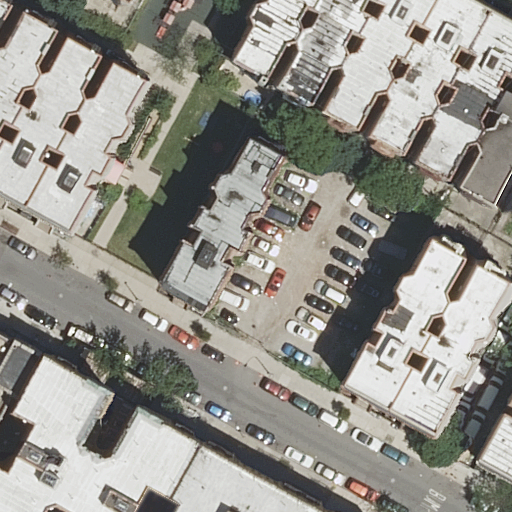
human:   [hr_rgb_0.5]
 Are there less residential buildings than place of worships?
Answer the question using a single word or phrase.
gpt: no

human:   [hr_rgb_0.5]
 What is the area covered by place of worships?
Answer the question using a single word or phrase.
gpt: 1857m2

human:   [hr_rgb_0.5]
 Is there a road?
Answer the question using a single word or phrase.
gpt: yes

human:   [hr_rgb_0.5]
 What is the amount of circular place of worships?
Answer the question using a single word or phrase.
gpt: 0

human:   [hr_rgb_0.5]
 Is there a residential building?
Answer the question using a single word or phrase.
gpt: yes

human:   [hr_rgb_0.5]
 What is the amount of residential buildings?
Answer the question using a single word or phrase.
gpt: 18

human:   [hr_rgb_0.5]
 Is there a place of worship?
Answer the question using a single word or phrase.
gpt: yes

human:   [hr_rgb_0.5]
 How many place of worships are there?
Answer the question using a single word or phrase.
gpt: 1

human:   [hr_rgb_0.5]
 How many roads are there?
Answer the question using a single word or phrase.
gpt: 1

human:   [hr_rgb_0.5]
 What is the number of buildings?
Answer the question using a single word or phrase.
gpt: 18

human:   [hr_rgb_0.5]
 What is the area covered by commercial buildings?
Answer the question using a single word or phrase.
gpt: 0m2

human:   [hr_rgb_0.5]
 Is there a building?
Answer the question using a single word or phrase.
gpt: yes

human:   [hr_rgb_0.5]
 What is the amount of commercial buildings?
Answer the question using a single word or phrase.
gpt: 0

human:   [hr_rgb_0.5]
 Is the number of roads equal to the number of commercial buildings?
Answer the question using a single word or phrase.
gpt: no

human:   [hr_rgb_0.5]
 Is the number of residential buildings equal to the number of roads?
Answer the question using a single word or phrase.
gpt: no

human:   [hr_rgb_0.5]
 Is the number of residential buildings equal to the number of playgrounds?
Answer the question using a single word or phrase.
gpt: no

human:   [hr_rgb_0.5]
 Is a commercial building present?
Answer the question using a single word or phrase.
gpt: no

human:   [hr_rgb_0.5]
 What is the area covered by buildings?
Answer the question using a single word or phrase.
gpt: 5089m2

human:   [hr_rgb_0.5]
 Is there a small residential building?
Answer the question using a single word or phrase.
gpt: yes

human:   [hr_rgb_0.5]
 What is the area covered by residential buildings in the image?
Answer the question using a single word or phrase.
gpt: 5089m2

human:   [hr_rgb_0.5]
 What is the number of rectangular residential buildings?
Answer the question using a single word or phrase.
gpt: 4

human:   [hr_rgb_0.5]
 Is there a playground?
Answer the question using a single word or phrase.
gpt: yes

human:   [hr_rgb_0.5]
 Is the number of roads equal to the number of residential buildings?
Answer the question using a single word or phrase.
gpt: no

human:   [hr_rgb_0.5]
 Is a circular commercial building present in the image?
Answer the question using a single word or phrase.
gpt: no

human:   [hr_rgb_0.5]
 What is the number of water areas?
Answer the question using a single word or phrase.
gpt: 0

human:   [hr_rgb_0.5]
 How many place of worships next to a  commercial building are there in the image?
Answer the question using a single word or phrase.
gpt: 0

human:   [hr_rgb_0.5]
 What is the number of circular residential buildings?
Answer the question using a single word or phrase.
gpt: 0

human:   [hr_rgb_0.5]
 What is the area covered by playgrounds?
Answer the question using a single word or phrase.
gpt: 989m2

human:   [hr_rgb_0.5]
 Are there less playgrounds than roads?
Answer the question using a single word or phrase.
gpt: no

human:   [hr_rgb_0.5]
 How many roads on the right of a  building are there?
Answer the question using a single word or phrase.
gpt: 1

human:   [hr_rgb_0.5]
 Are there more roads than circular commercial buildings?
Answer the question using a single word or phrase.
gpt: yes

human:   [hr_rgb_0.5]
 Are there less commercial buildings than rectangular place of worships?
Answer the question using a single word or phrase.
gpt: no

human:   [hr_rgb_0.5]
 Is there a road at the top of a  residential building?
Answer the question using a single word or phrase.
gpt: no

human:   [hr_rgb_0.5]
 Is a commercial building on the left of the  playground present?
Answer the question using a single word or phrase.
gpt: no

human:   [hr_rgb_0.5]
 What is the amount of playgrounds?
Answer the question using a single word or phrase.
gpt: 1

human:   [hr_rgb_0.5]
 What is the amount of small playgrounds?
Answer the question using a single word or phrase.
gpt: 0

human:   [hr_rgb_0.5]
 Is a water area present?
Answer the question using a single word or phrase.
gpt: no

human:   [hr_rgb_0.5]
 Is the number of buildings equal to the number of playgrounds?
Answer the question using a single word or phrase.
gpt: no

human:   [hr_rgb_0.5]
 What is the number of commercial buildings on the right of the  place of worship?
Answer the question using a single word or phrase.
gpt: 0

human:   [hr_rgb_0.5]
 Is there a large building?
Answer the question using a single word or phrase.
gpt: yes

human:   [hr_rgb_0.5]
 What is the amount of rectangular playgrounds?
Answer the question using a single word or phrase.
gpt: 0

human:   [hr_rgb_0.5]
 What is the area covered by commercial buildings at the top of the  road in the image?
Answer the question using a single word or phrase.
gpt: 0m2

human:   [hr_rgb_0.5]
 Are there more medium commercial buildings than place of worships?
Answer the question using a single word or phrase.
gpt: no

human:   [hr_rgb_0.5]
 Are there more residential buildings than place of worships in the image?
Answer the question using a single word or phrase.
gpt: yes

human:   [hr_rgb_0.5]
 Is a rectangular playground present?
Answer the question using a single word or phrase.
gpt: no

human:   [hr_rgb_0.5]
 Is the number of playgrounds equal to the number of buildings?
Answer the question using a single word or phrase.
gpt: no

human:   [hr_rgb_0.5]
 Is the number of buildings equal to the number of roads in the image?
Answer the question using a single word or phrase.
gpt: no

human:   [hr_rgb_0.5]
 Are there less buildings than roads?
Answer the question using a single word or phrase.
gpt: no

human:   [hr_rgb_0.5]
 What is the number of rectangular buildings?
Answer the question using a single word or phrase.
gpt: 4

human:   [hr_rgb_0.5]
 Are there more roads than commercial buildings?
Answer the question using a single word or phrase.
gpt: yes

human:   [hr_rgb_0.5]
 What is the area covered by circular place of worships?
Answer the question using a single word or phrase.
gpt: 0m2

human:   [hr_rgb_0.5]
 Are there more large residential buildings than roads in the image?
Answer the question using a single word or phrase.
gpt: no

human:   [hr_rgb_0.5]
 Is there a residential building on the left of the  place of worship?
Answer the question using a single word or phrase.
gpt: no

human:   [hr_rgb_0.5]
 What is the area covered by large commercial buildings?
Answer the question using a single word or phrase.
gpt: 0m2

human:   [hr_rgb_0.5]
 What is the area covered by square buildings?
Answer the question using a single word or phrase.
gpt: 0m2

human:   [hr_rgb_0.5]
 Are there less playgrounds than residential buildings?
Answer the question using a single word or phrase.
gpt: yes

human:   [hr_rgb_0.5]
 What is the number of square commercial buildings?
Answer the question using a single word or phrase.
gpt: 0

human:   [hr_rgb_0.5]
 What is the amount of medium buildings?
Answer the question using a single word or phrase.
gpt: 13

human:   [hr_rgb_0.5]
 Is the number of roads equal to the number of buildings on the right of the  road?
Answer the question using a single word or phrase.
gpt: no

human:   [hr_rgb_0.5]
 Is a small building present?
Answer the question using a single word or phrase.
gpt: yes

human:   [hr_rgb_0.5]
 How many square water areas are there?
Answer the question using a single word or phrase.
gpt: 0

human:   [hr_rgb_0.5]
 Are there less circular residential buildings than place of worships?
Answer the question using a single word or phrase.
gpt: yes

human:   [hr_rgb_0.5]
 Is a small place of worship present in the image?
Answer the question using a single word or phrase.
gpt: no

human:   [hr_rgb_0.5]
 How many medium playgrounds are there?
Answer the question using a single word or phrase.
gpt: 0